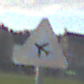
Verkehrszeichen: FlugbetriebRechts
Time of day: MorningAfternoon
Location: Outdoor (Suburban)
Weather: PartlyCloudy
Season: NotSpecified
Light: Natural